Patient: sex M, age 74
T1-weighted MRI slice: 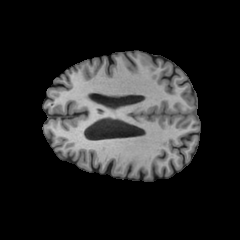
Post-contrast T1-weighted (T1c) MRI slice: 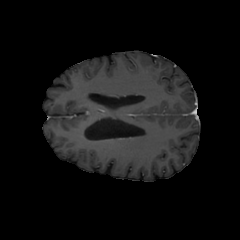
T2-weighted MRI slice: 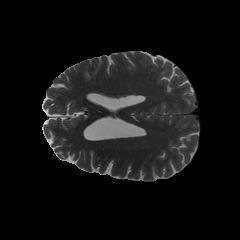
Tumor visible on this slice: no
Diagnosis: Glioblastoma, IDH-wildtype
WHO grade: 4